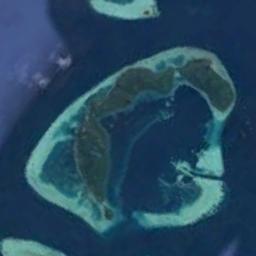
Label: island